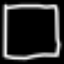
Label: square